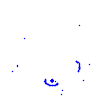
Particle: proton